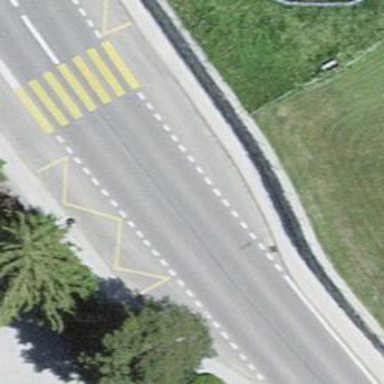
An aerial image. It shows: Public transport stop position.